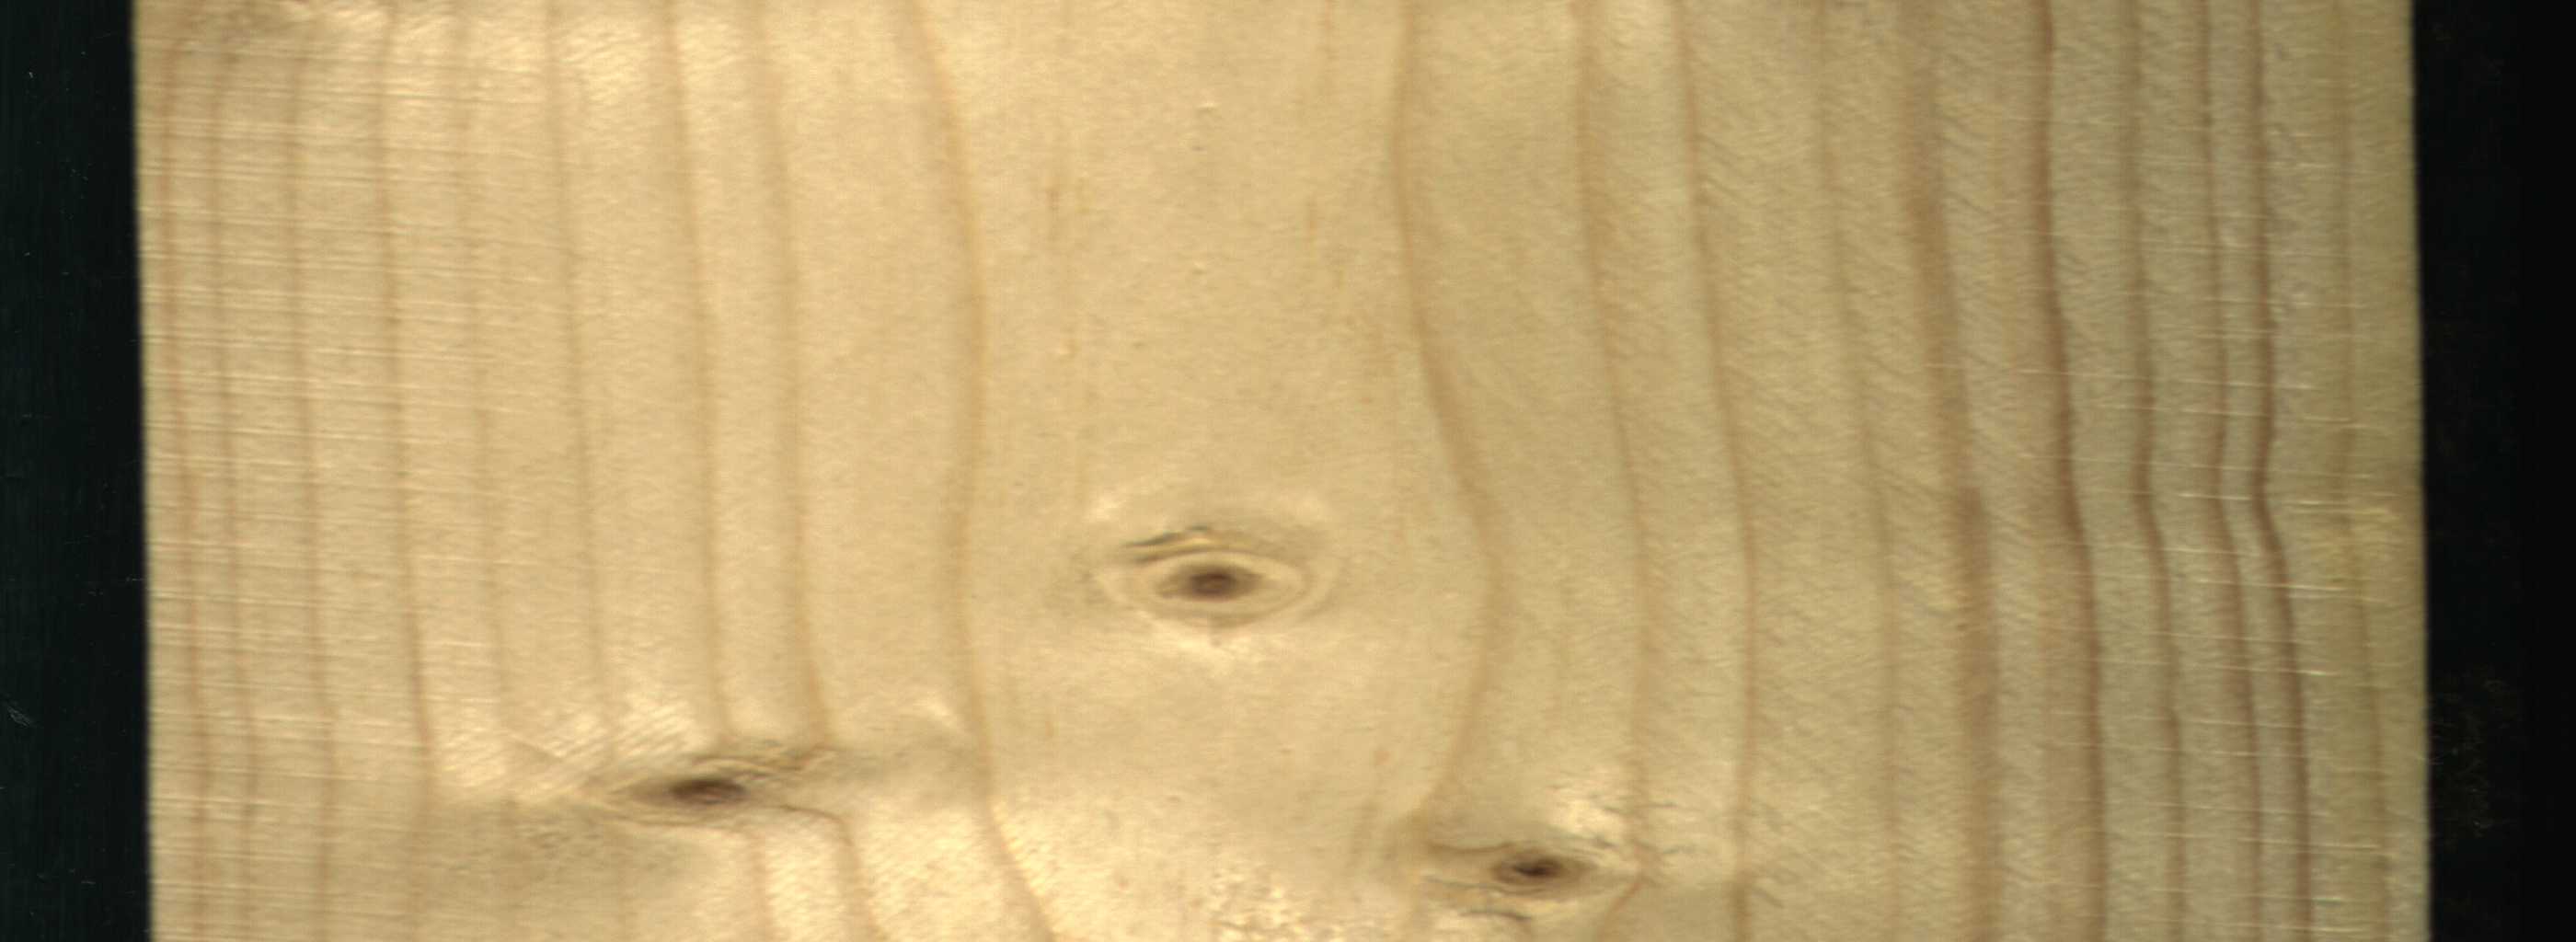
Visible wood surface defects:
Live_Knot
Live_Knot
Live_Knot